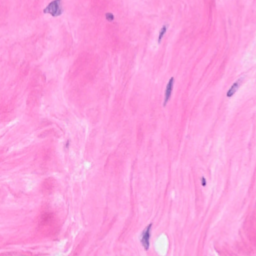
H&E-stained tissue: Breast